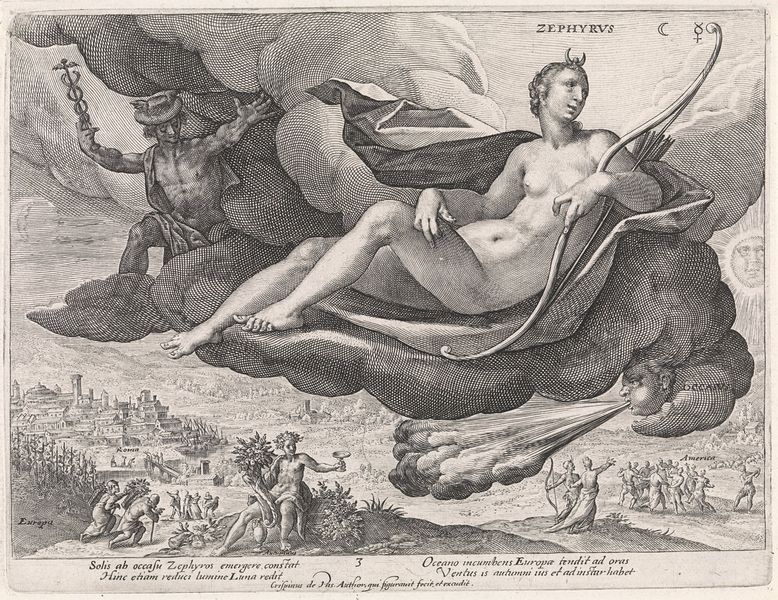
Titel: Westenwind
Künstler: Crispijn van de (I) Passe
Standort: Amsterdam
Institution: Rijksmuseum
Schlagwörter: femme, gravure, ville, arc, latin, nuage, mythologie, dieu, vent, flèches, caducée, souffle, zéphyr